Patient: sex F, age 56
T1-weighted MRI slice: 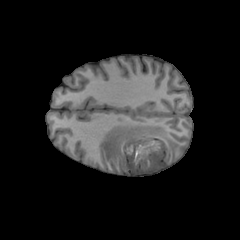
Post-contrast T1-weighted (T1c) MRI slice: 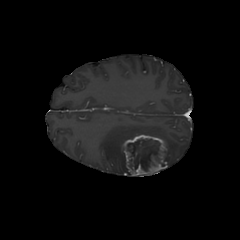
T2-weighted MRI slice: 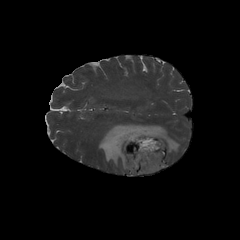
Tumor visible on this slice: yes
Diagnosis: Glioblastoma, IDH-wildtype
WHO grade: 4